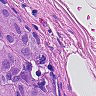
Metastatic tissue present: yes